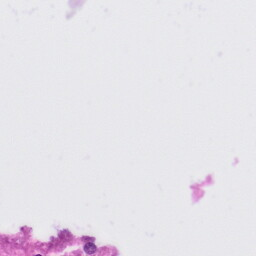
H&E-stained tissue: Liver